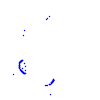
Particle: kaon